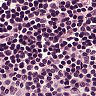
Metastatic tissue present: no